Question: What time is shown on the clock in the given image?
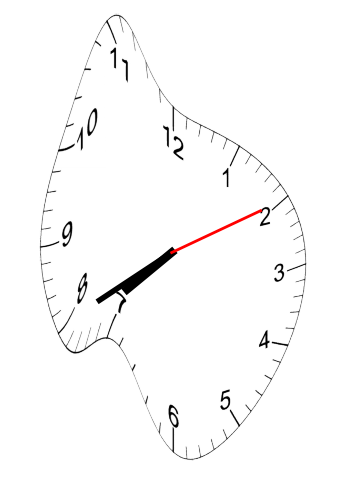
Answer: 07:40:10